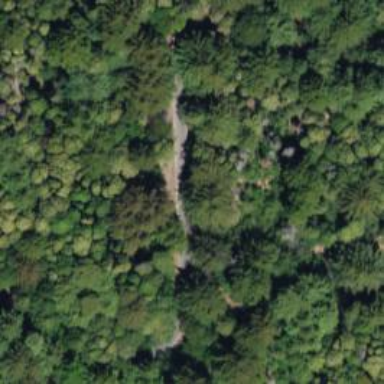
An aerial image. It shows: Grove of trees.